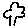
Label: tree